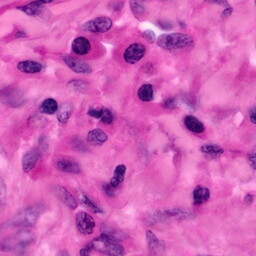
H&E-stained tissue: Pancreatic